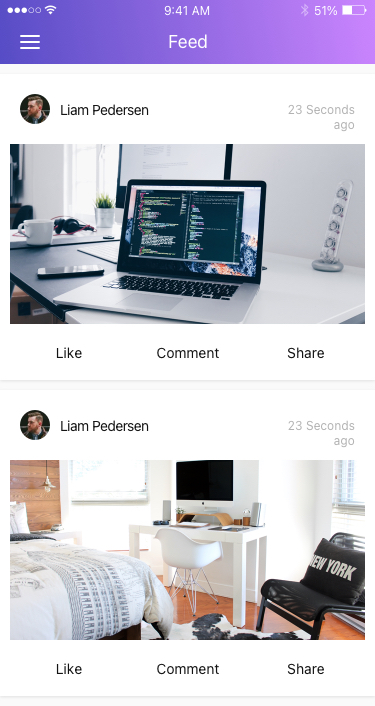
Text in this UI design:
Comment
Share
Like
Liam Pedersen
23 Seconds ago
Comment
Share
Like
Liam Pedersen
23 Seconds ago
Feed